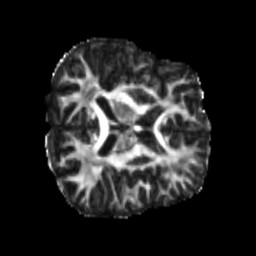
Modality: FA
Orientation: axial
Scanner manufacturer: siemens
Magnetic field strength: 3 T
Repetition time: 4 s
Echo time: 0.0594 s